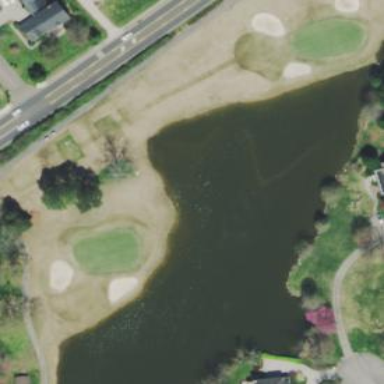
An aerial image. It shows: Scenic view of water hazard on golf course. The natural water feature adds beauty to the landscape.